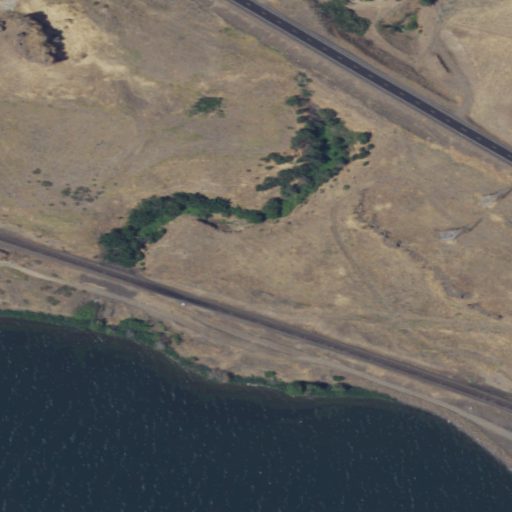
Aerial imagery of valley in Washington named J U Canyon containing shrub, grassland, open water, herbaceous wetlands, low intensity development, open development, and medium intensity development